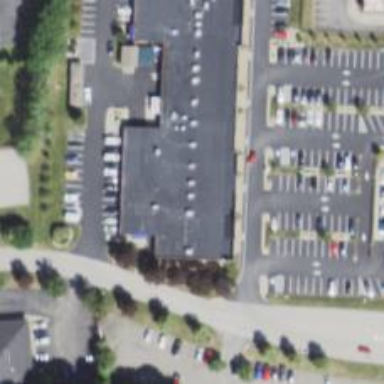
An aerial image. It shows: Clinic.